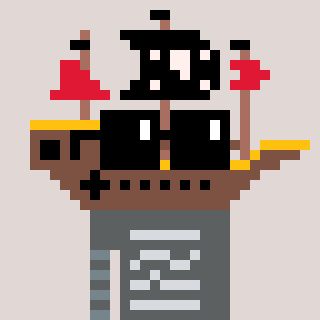
a pixel art character with square black sunglasses, a pirateship-shaped head and a cold-colored body on a warm background